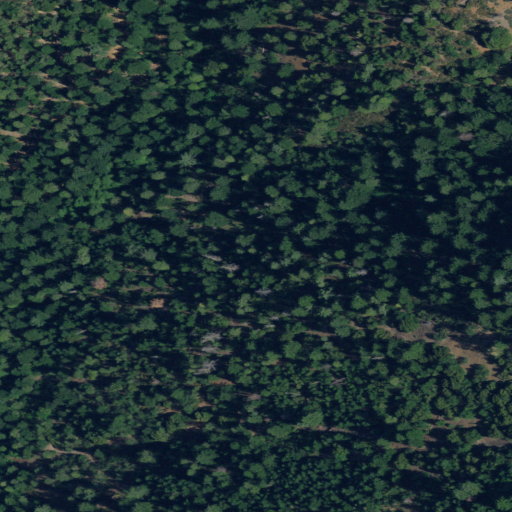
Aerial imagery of valley in California named Big Brushy Gulch containing evergreen forest, mixed forest, open development, and shrub